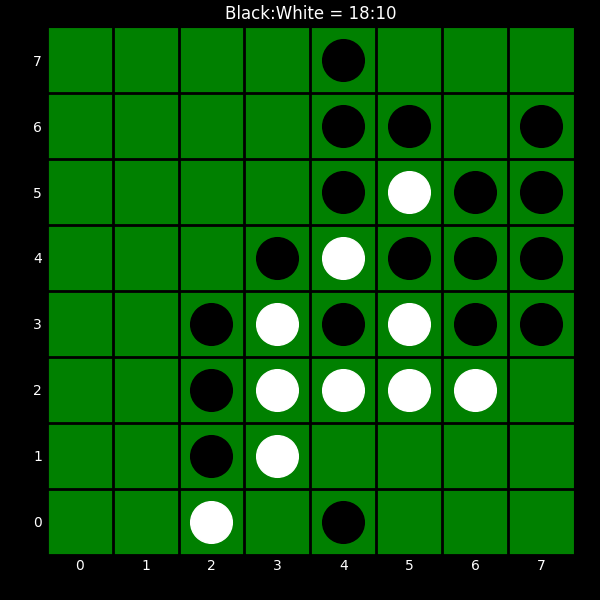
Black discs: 18
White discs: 10